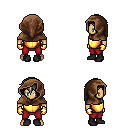
a pixel art fantasy rpg character, male body template, human, tanned skin, gold chest armor, red pants, gray short bangs hairstyle, cloth hood, gold gloves, black shoes, four views (front, back, left, right), 2x2 character sprite sheet, small pixel art, hard edges, no anti-aliasing